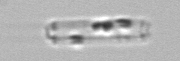
Label: Cerataulina_pelagica